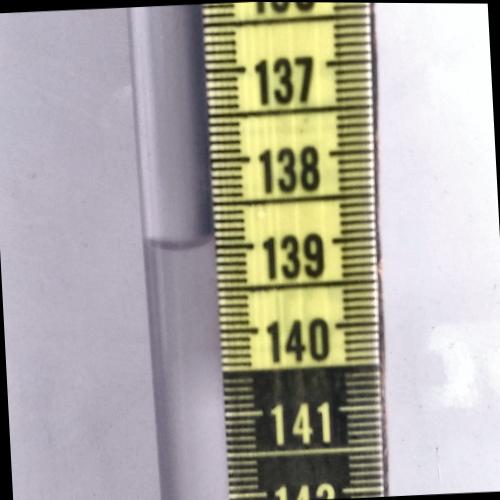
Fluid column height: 138.9 cm